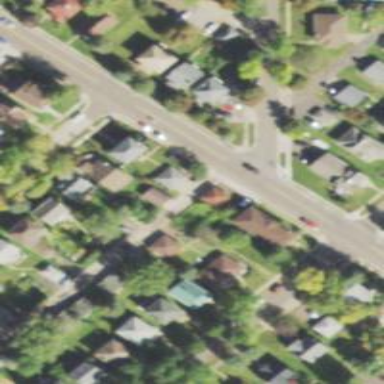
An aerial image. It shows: Alleyway designated as service road.